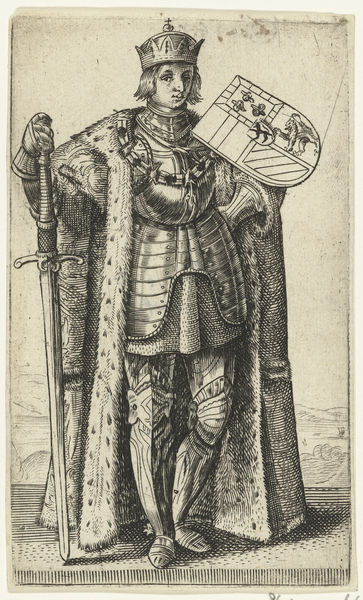
Titel: Portret van Filips de Schone, hertog van Bourgondië
Künstler: Adriaen Matham
Standort: Amsterdam
Institution: Rijksmuseum
Schlagwörter: mann, hermelin, pelz, haare, mantel, pose, stehend, krone, holzschnitt, kette, kaiser, könig, metall, sandalen, knie, halskette, eisen, schild, druck, radierung, stich, schwert, stiefel, ritter, rüstung, wappen, harnisch, montur, schold, hanschuhe, manndruck, k4one, mantrel